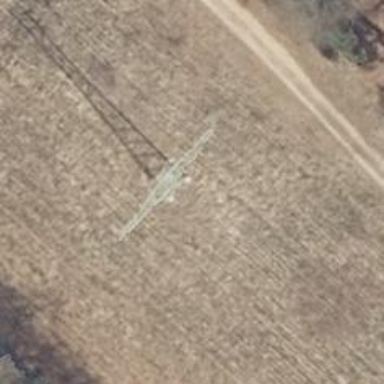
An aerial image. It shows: Power line in the image.